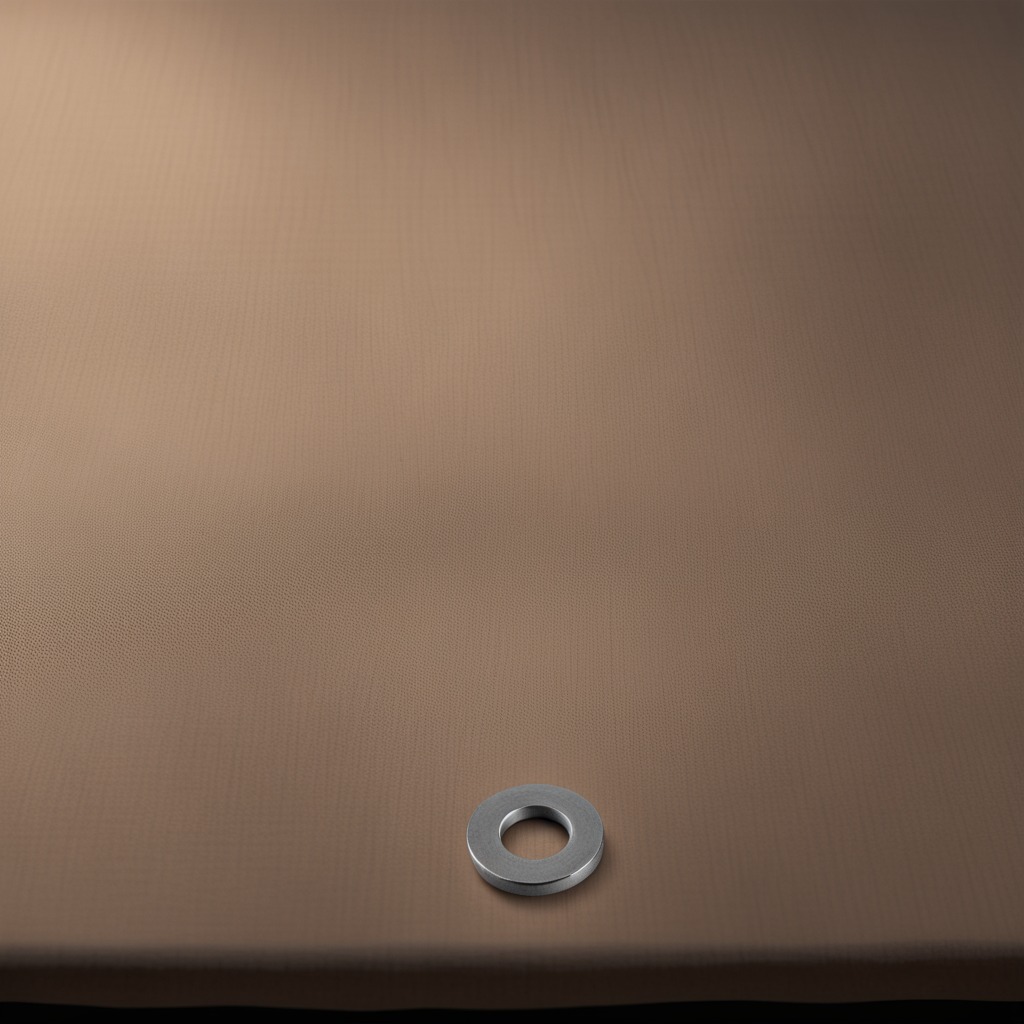
A flat metal washer lying on a wooden table inside a workshop at night dim ambient light soft shadows worn but beneath the cloth